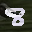
Label: 8